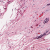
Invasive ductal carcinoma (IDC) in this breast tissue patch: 0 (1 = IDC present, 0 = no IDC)